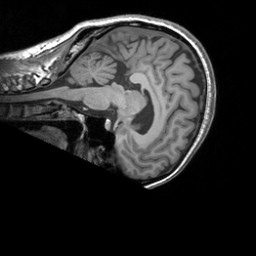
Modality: T1w
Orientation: sagittal
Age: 33
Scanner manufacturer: siemens
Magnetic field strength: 3 T
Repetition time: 1.9 s
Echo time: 0.00252 s